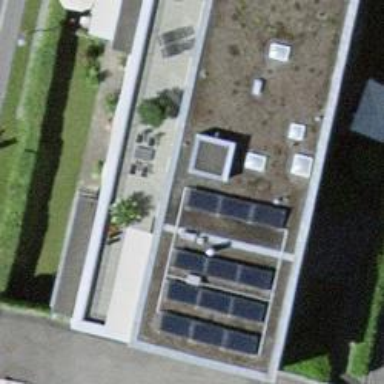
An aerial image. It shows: Solar power generator utilizing photovoltaic technology with solar photovoltaic panels.